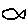
Label: fish